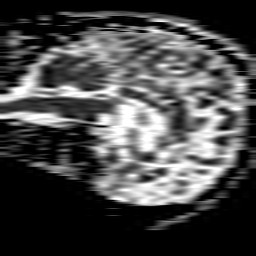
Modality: ADC
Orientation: sagittal
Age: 81
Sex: male
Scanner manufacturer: philips
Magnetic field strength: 1.5 T
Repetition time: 3.775 s
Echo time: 0.09565 s